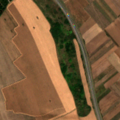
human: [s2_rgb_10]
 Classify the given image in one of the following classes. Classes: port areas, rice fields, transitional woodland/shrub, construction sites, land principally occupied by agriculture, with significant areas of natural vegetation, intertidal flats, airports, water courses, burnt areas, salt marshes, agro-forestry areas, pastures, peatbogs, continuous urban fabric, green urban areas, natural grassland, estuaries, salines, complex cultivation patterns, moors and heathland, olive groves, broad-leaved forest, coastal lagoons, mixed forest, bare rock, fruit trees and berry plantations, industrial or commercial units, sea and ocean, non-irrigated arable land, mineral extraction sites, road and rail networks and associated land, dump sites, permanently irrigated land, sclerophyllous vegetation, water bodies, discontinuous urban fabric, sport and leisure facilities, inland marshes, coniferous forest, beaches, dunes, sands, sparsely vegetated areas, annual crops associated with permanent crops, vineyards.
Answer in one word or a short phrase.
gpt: non-irrigated arable land, broad-leaved forest, transitional woodland/shrub